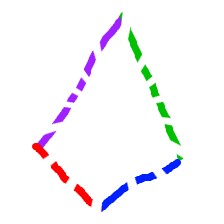
Shape: kite